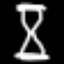
Label: hourglass